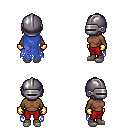
a pixel art fantasy rpg character, female body template, human, dark skin, blue tattered cape, red pants, white blonde bangs hairstyle, metal helm, gold gloves, white slippers, four views (front, back, left, right), 2x2 character sprite sheet, small pixel art, hard edges, no anti-aliasing